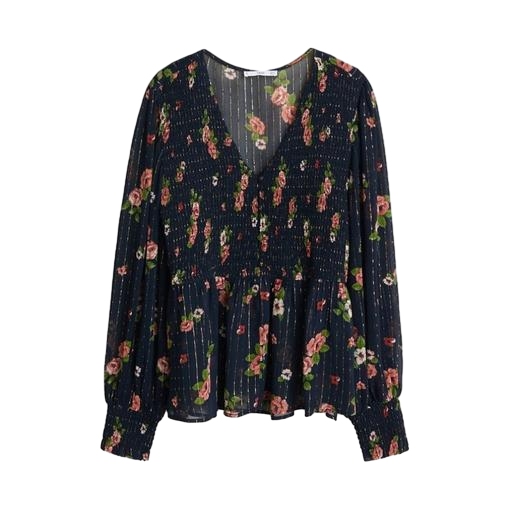
blue floral-printed blouse, black floral-print gauze top, blue floral-print pleated blouse, white background